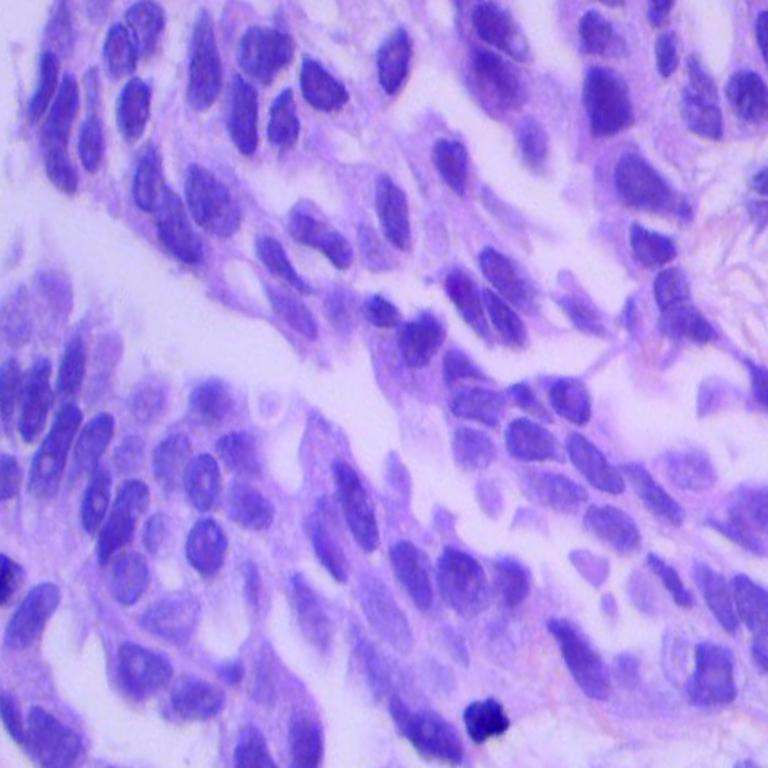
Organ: lung
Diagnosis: adenocarcinomas